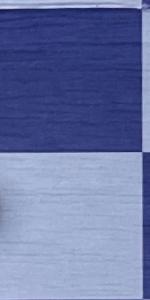
Label: Empty